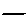
Label: line